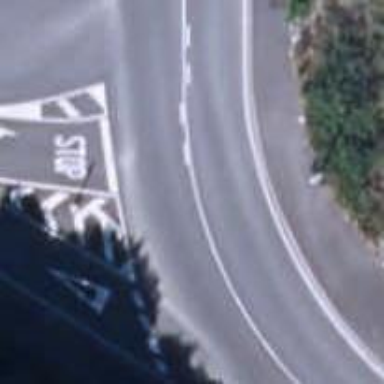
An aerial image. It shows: Road with "give way" sign.